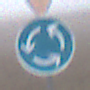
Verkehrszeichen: Kreisverkehr
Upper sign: VorfahrtGewaehren
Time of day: MorningAfternoon
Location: Outdoor (RoadRail)
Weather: Overcast
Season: NotSpecified
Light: Natural